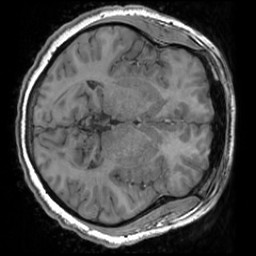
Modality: T1w
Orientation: axial
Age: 19
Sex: female
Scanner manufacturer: siemens
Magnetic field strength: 3 T
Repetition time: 1.63 s
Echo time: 0.00311 s